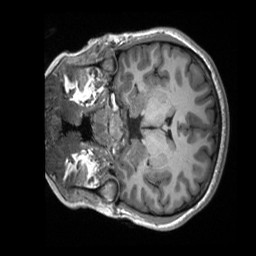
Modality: T1w
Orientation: coronal
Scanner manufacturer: siemens
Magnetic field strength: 3 T
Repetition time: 2.3 s
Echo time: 0.00232 s